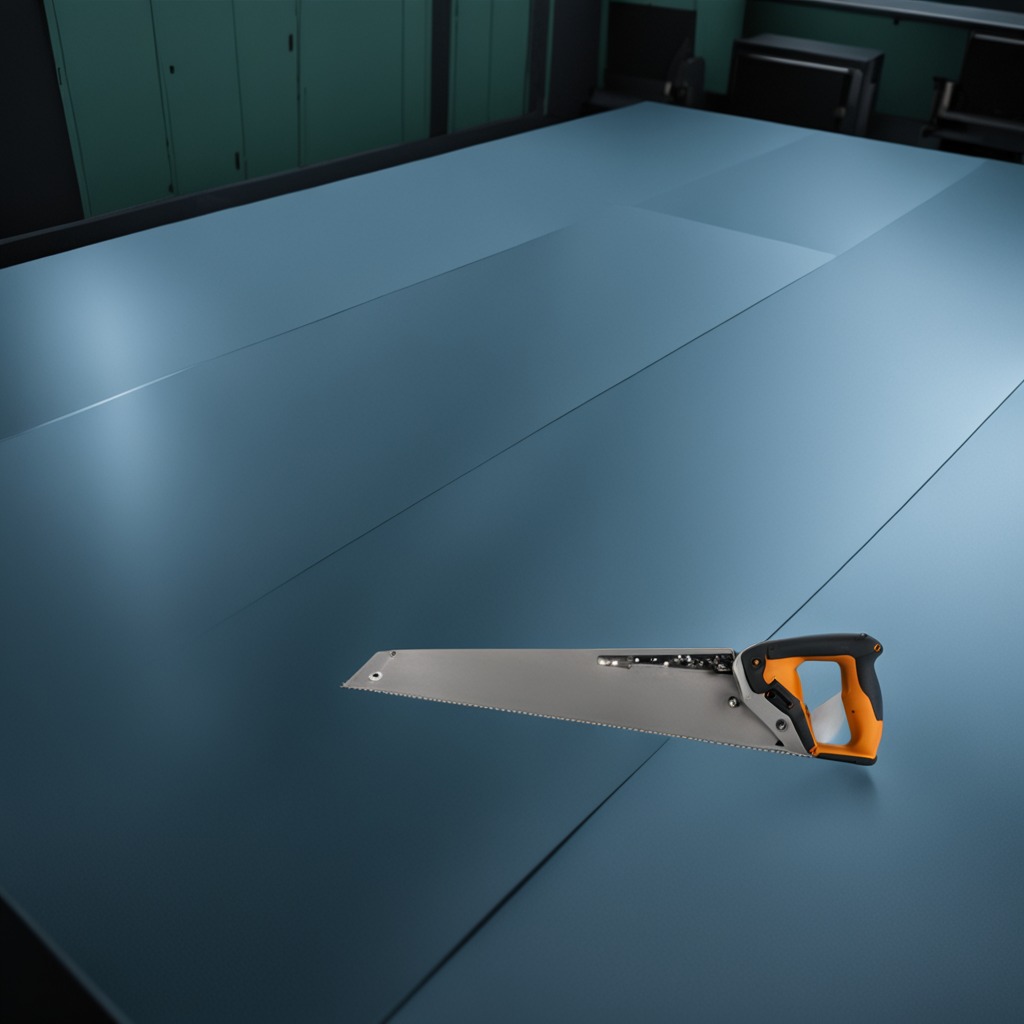
A metal saw lies on the clean empty table in a railway signal maintenance room.